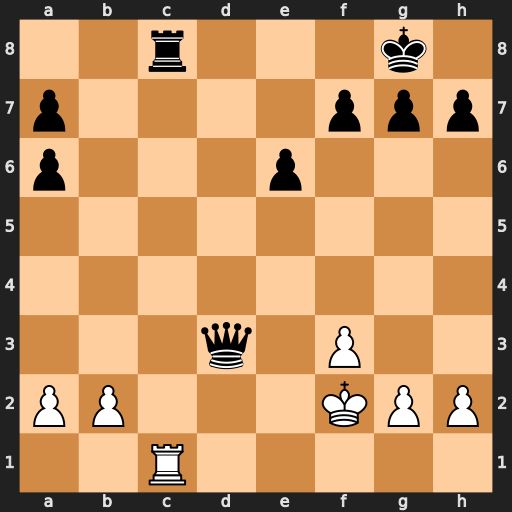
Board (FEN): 2r3k1/p4ppp/p3p3/8/8/3q1P2/PP3KPP/2R5
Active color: w
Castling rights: -
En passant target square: -
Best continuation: Rxc8+ Qd8 Rxd8#